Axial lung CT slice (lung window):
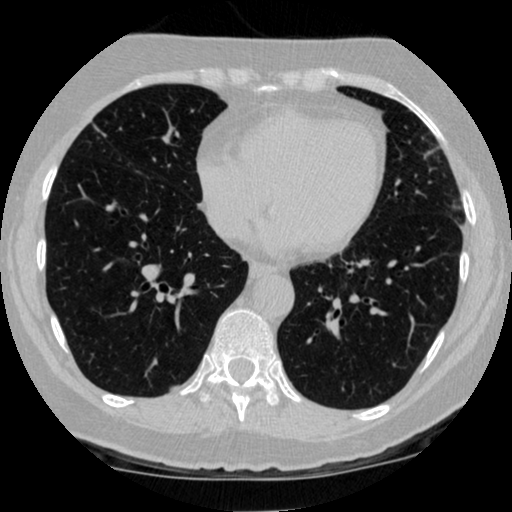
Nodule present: no